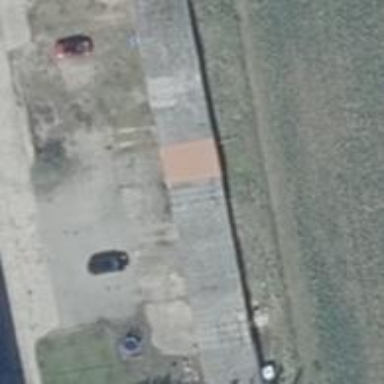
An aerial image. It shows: Group of garages.